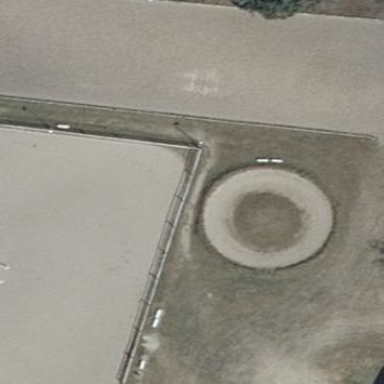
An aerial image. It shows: Equestrian pitch for leisure land activities.